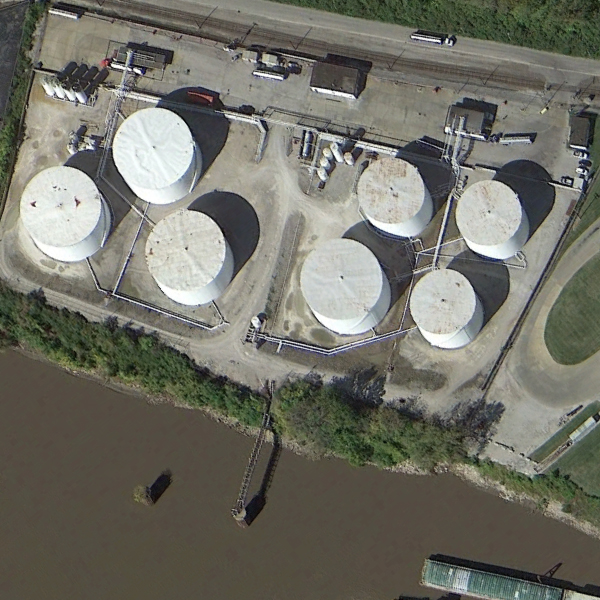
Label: StorageTanks